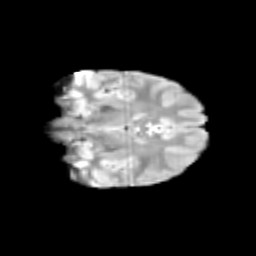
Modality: T2w
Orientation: coronal
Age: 10
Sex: female
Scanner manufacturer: siemens
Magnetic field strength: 3 T
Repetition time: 3.8 s
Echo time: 0.07 s